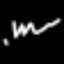
Label: squiggle